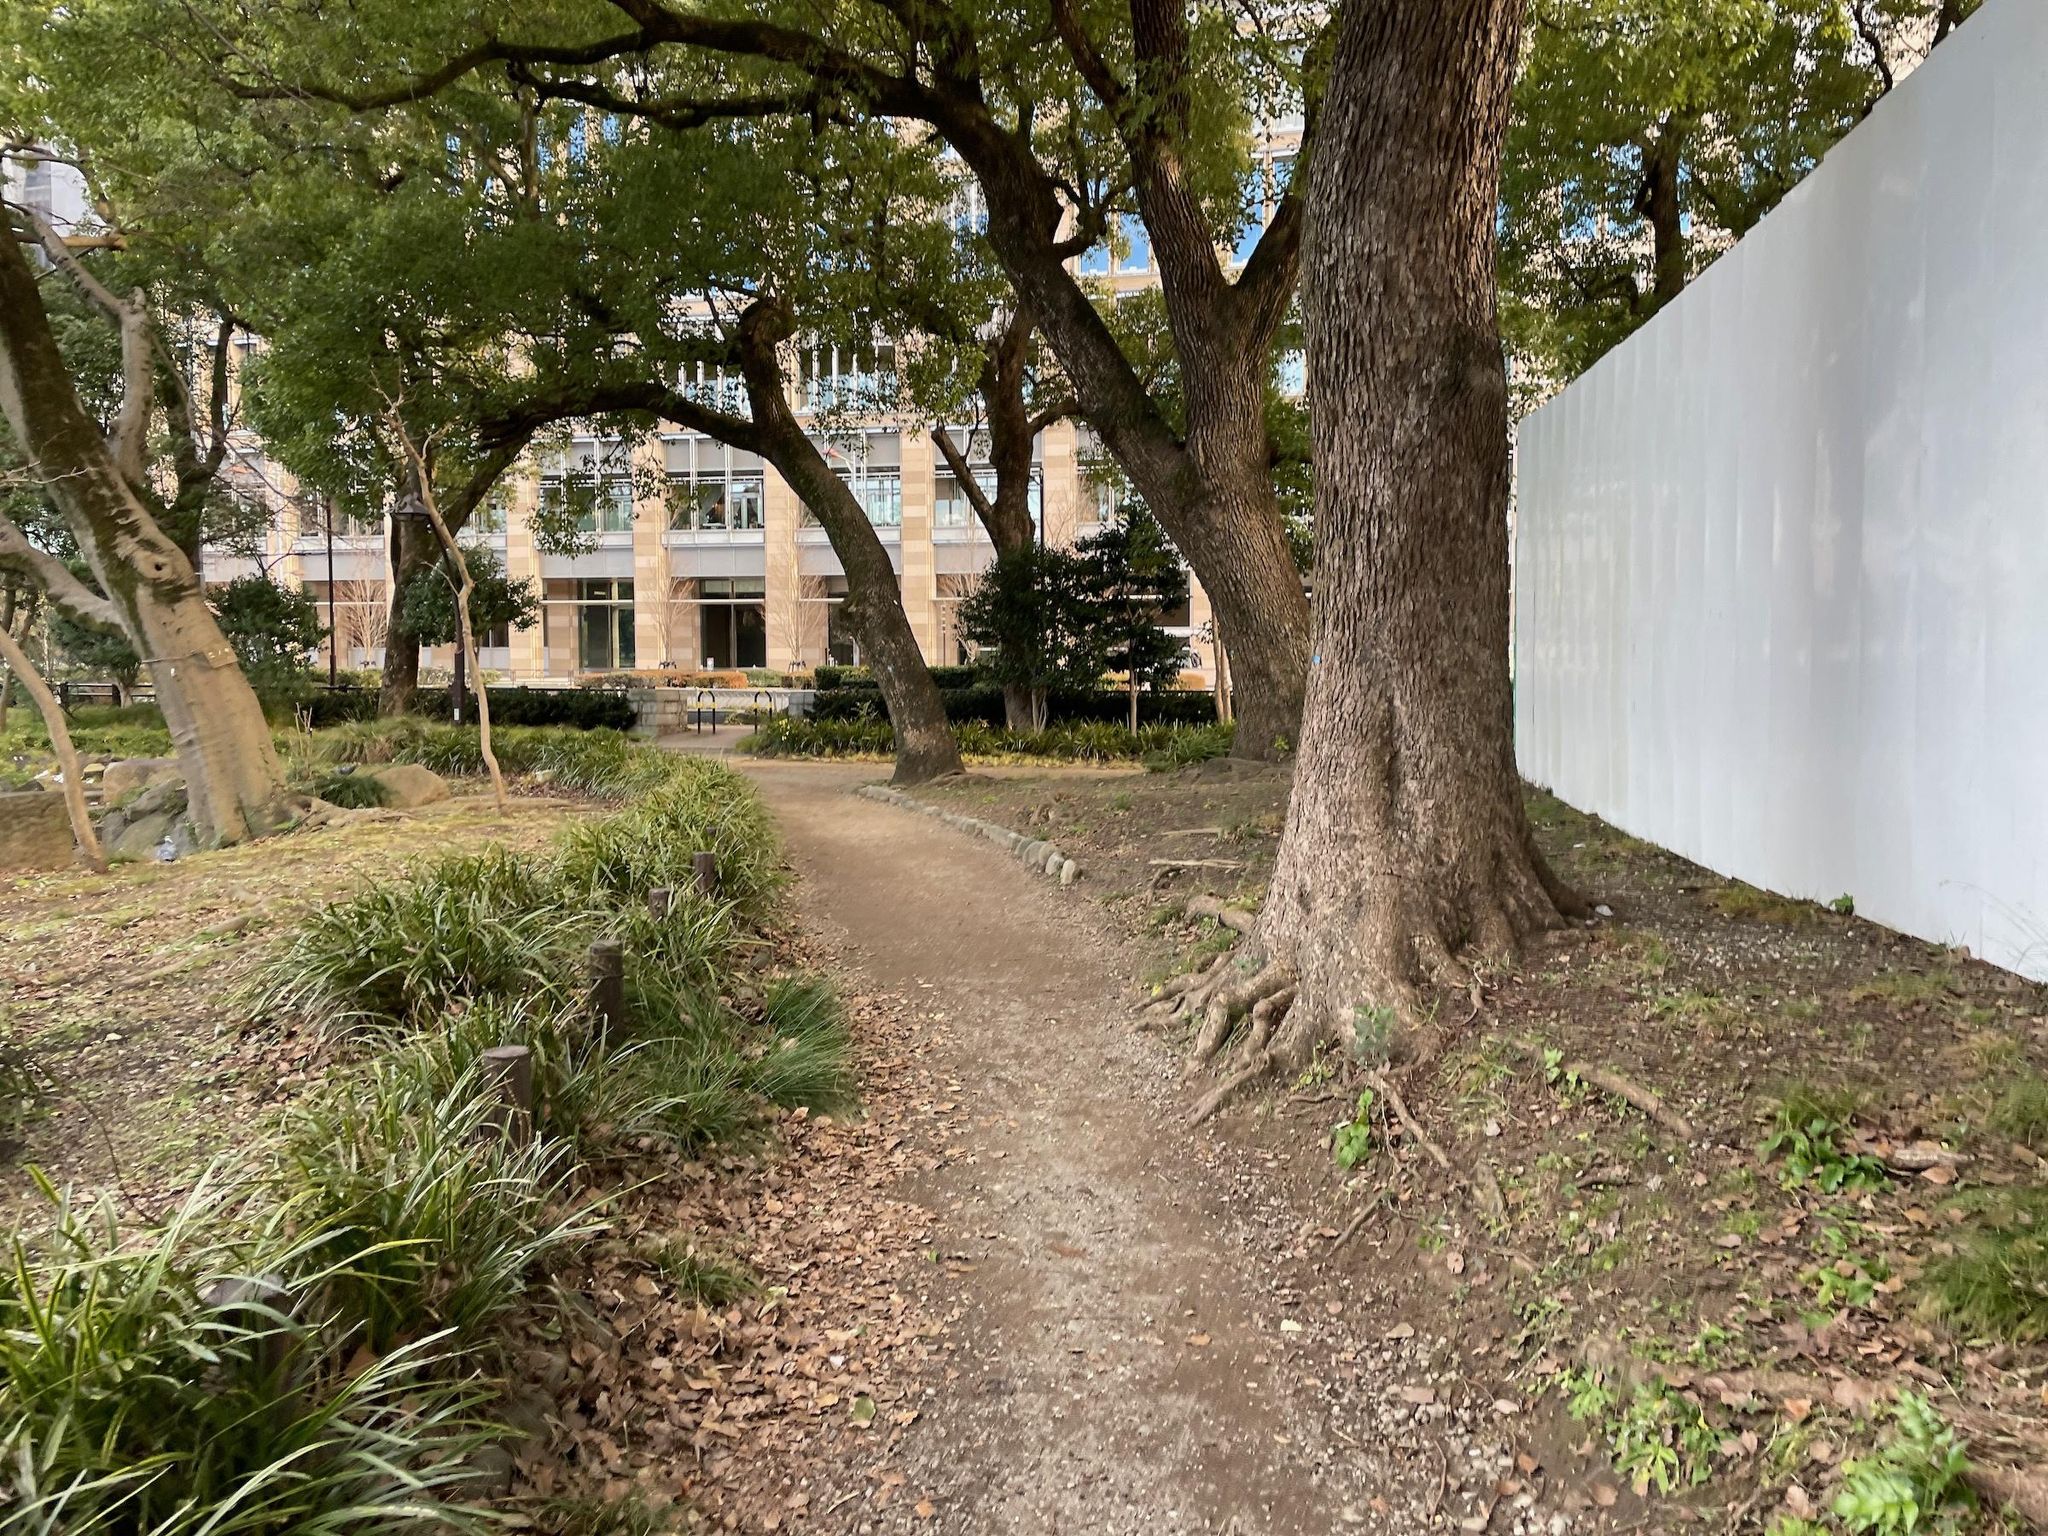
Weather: clear
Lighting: day
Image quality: slightly poor
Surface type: walking surface
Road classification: path
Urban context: urban centre
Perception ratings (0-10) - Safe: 6.99, Lively: 4.02, Beautiful: 8.01, Boring: 3.16, Depressing: 3.04, Wealthy: 9.39